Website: crate-barrel
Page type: stored-credit-cards
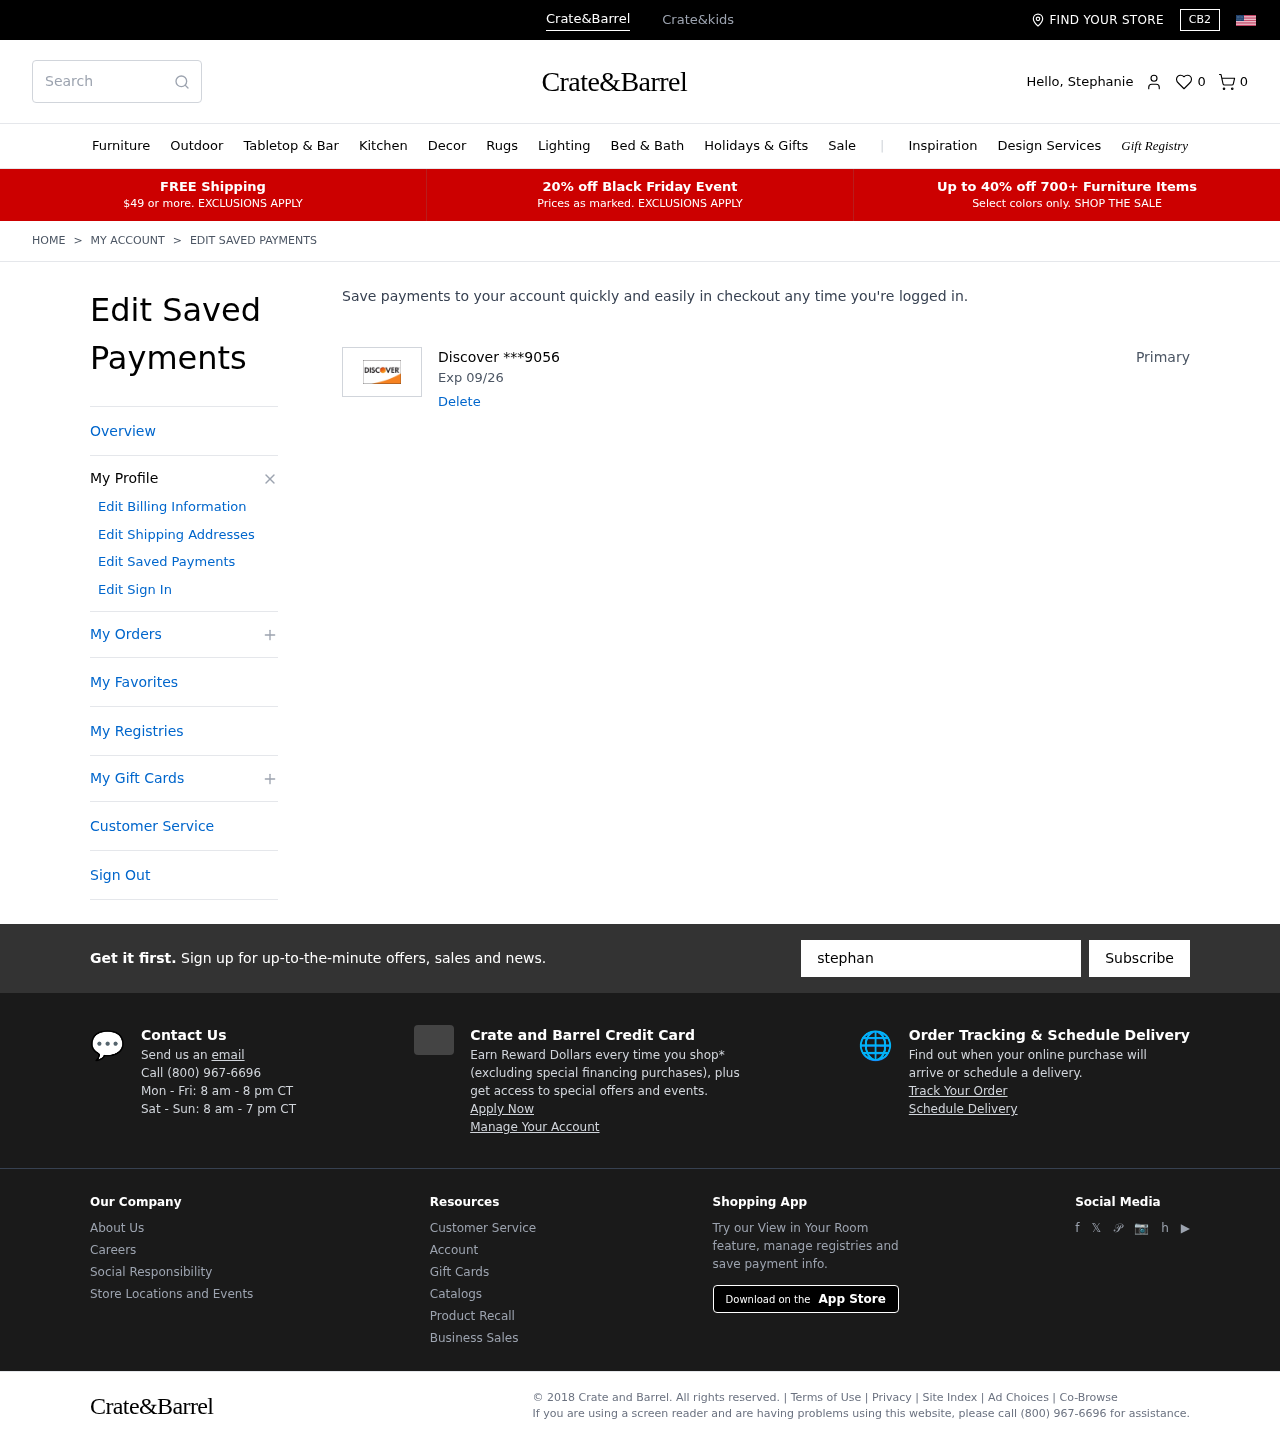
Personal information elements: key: PII_CARD_EXPIRY
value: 09/26
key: PII_CARD_LAST4
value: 9056
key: PII_CARD_TYPE
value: Discover
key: PII_FIRSTNAME
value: Stephanie
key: PII_EMAIL
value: stephanie_luna@gmail.com
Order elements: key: ORDER_NUM_ITEMS
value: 0
Search elements: key: HEADER_SEARCH
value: Search
Other elements: key: FAVORITES_COUNT
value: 0